Question: I need to understand this DFA? I have failed to understand it, especially three dots in the diagram. I am getting a vague idea of why is a transition pointing to where it is pointing. But I am still very confused. So it will be great if somebody can tell :

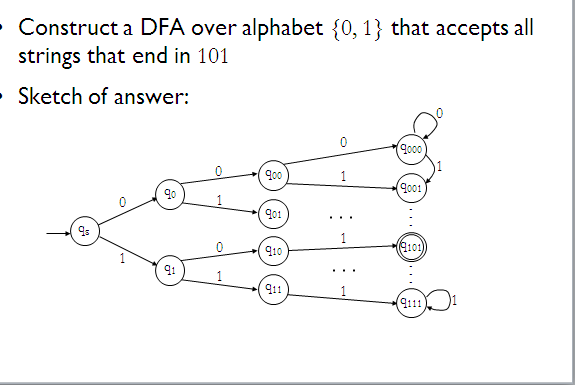
Answer: its simply mean there are many others instead of only this transition.you can see after 'q001 , q101' comes.and horizontal dots shows 'q00 , q01, q10 , q11' also connects with them which are not written here.